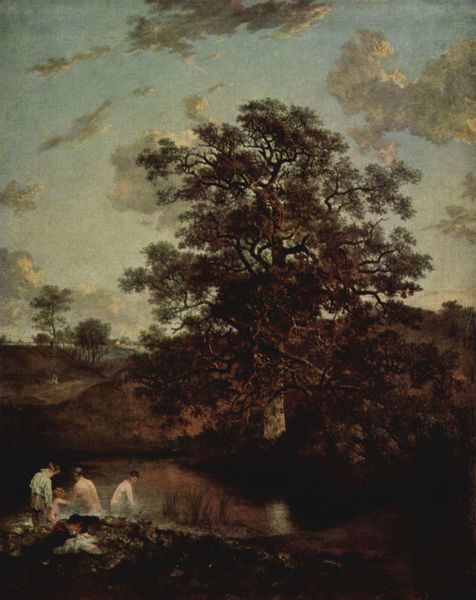
Titel: Die Poringland-Eiche
Künstler: John Crome
Standort: London
Institution: Tate Gallery
Schlagwörter: akt, baum, blau, blätter, dunkel, gemälde, gruppe, himmel, laub, mann, meer, nackt, schatten, wasser, weiß, wolken, baden, badende, bäume, fluss, frauen, grün, landschaft, menschen, mädchen, see, teich, ufer, äste, abend, braun, frau, kleider, licht, männer, nacht, rücken, schwarz, gras, weg, wiese, wolke, gesellschaft, hochformat, malerei, kleidung, öl, ast, bach, baumstamm, birke, dämmerung, einsamkeit, feld, horizont, hügel, natur, schilf, spiegelung, stamm, zweige, busch, büsche, gebüsch, sonne, realismus, familie, kind, mutter, kinder, weiher, sommer, ruhe, düster, nachmittag, warm, sonnenuntergang, herbst, ausflug, idylle, pause, picknick, rast, romantik, ölgemälde, immel, weib, weiber, weiblich, freizeit, ad, junge, still, fein, mondlicht, gestalt, reflexion, flucht, stile, bad, vier, waschen, mond, knabe, bub, badend, baun, nadelbaum, wolcken, kleinkind, kiefer, tümpel, nymphen, eiche, buche, diana, bruder, corot, fau, mutte, teichbad, föhre, badeszene, elsheimer, perfekt, nnenuntergang, 1890, bedend, badeszenen